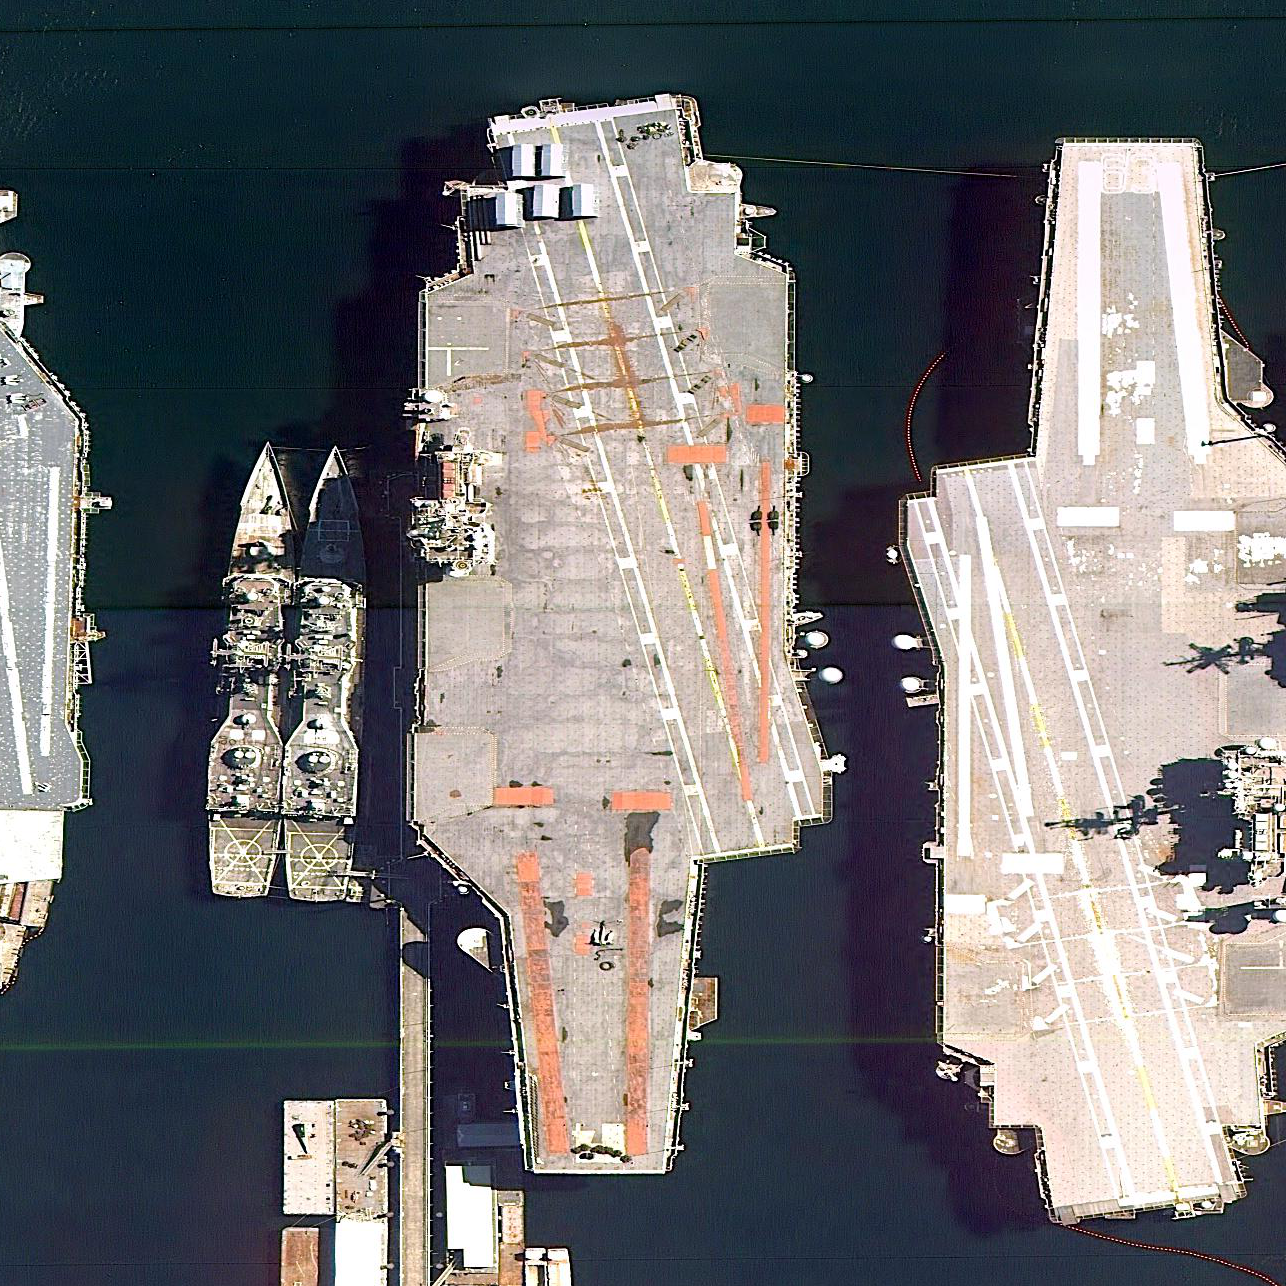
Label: aircraft_carrier